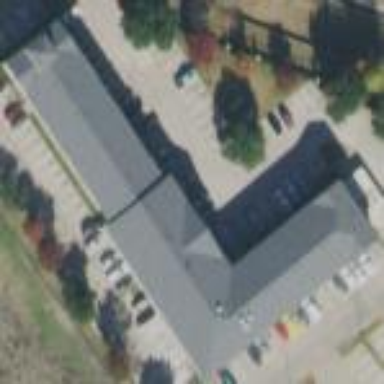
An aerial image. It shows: Building that is motel.